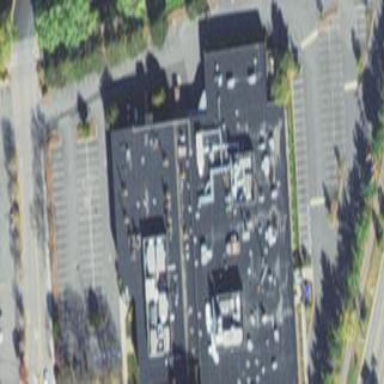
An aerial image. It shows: Office building.